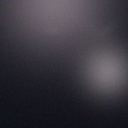
Screen state: off